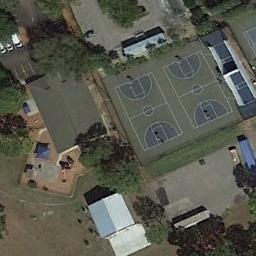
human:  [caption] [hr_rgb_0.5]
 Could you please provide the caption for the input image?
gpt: There are two basketball courts surrounded by many trees and buildings .

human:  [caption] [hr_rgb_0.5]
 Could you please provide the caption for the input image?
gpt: Two basketball courts surrounded by some buildings and some trees beside .

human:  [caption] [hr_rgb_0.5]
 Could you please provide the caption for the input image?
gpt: Two basketball courts are surrounded by several buildings and some trees .

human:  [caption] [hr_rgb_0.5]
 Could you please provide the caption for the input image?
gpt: There are two basketball courts on the green land .

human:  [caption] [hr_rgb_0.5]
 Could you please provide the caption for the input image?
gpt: Buildings of various shapes are beside two basketball courts .